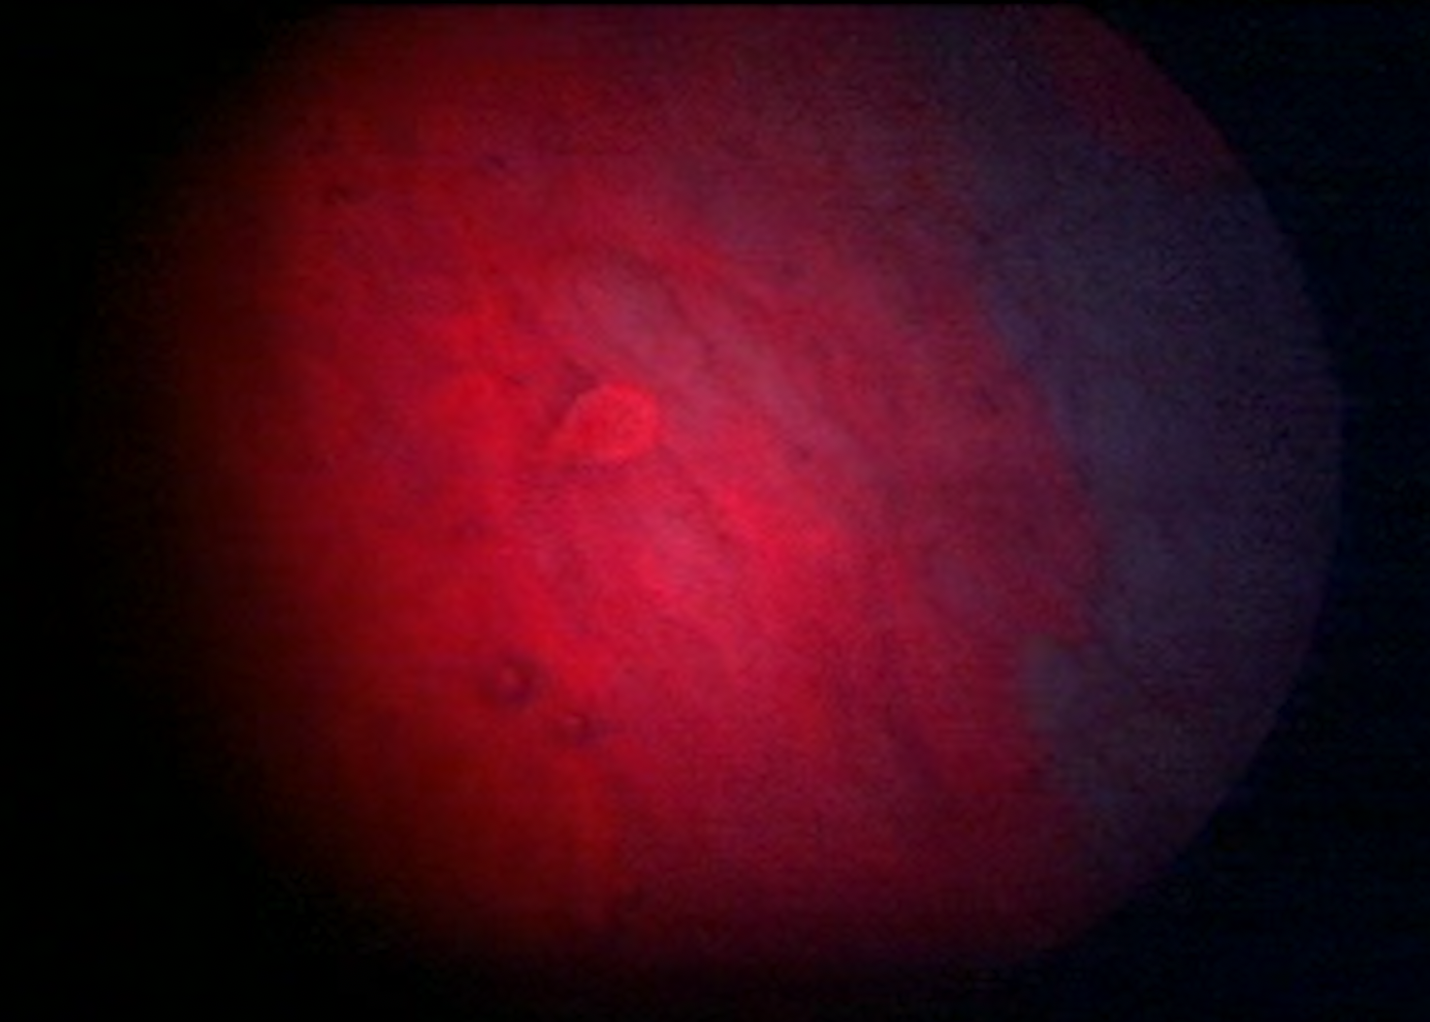
Modality: BLC
Class: Malignant
Subclass: HighGradePapillary
Lesion: L2
Stage: Ta
Morphology: Papillary
Bladder cancer association: Yes